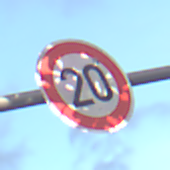
Verkehrszeichen: Geschwindigkeit20
Umgebung: Outdoor, Nature
Tageszeit: SunriseSunset
Wetter: PartlyCloudy
Licht: Natural
Jahreszeit: NotSpecified
Kontrast: LowContrast